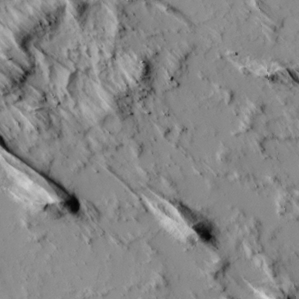
Label: non_frost